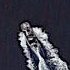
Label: civil